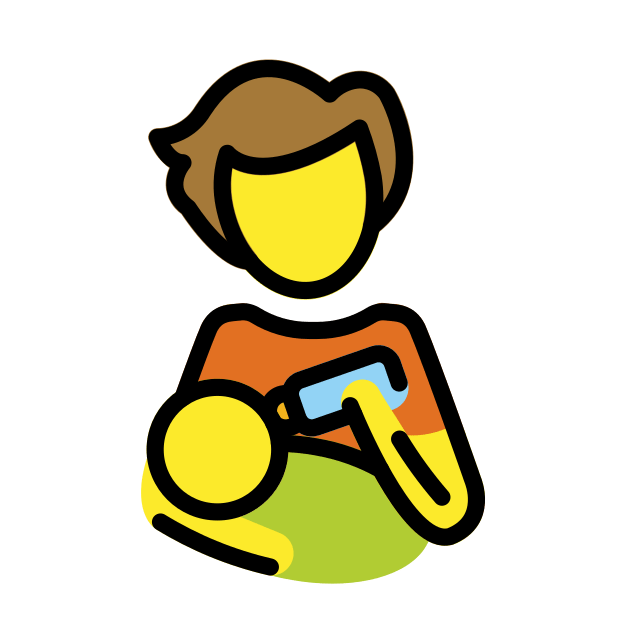
person feeding baby